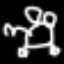
Label: frog